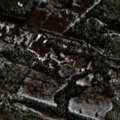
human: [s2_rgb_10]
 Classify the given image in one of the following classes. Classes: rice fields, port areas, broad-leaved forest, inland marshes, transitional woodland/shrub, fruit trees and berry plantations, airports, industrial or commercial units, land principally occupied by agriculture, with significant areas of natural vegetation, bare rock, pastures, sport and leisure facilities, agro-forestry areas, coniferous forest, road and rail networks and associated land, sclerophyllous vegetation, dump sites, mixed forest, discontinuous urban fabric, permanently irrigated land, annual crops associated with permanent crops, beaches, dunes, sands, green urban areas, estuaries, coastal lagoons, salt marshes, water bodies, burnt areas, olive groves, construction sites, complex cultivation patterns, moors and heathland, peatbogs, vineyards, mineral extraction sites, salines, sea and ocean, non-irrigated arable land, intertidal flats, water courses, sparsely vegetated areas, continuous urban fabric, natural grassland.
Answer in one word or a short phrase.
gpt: coniferous forest, transitional woodland/shrub